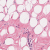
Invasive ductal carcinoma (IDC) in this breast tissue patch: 0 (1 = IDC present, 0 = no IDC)